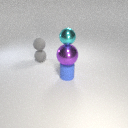
large purple metal sphere below small cyan metal sphere